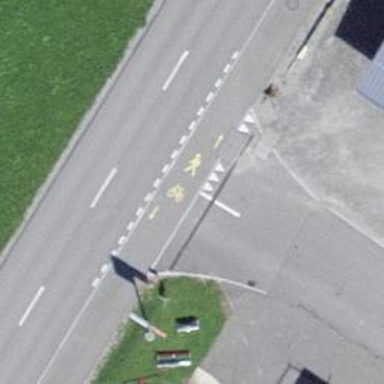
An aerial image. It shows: Unmarked crossing on the road.